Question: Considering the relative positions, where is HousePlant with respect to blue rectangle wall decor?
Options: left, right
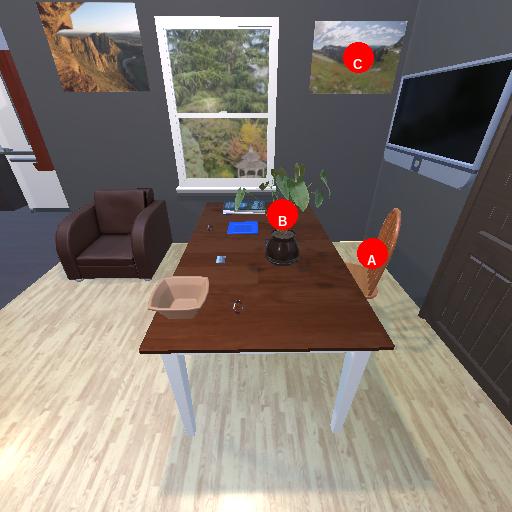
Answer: left